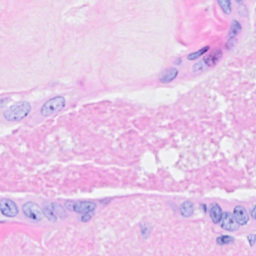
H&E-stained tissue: Breast